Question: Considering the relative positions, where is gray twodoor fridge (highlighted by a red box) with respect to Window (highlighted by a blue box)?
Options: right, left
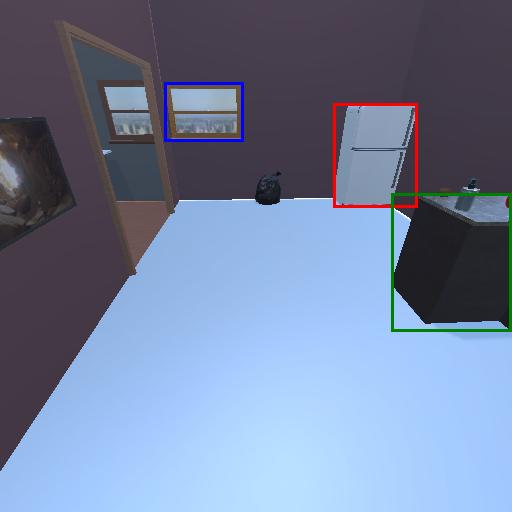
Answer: right